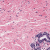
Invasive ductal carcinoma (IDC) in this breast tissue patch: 0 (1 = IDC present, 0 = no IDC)